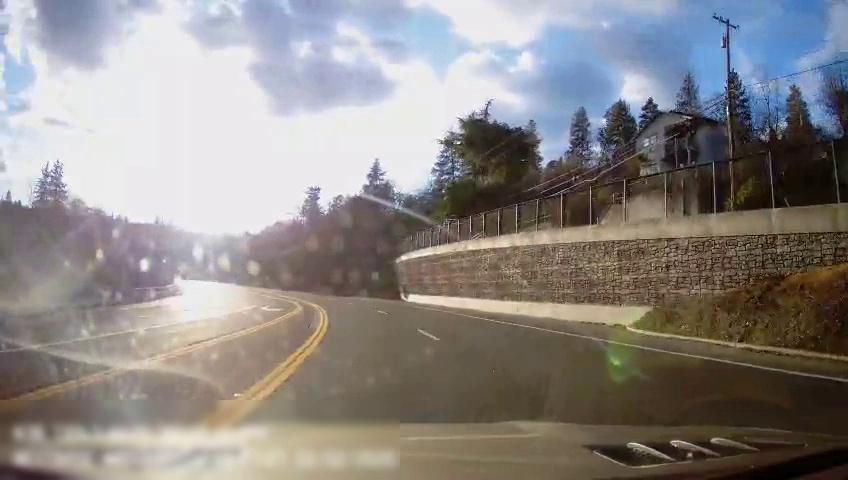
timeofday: Day
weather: Sunny
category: Drivable Space
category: Lanes | Current Lane
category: Lanes | Opposite Lane
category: Lanes | Opposite Lane
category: Lanes | Opposite Lane
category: Lanes | Current Lane
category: Lanes | Alternate Lane
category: Lanes | Opposite Lane